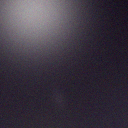
Screen state: off